Field crop: maize
Growth stage: 1
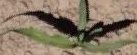
Species: maize